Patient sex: M
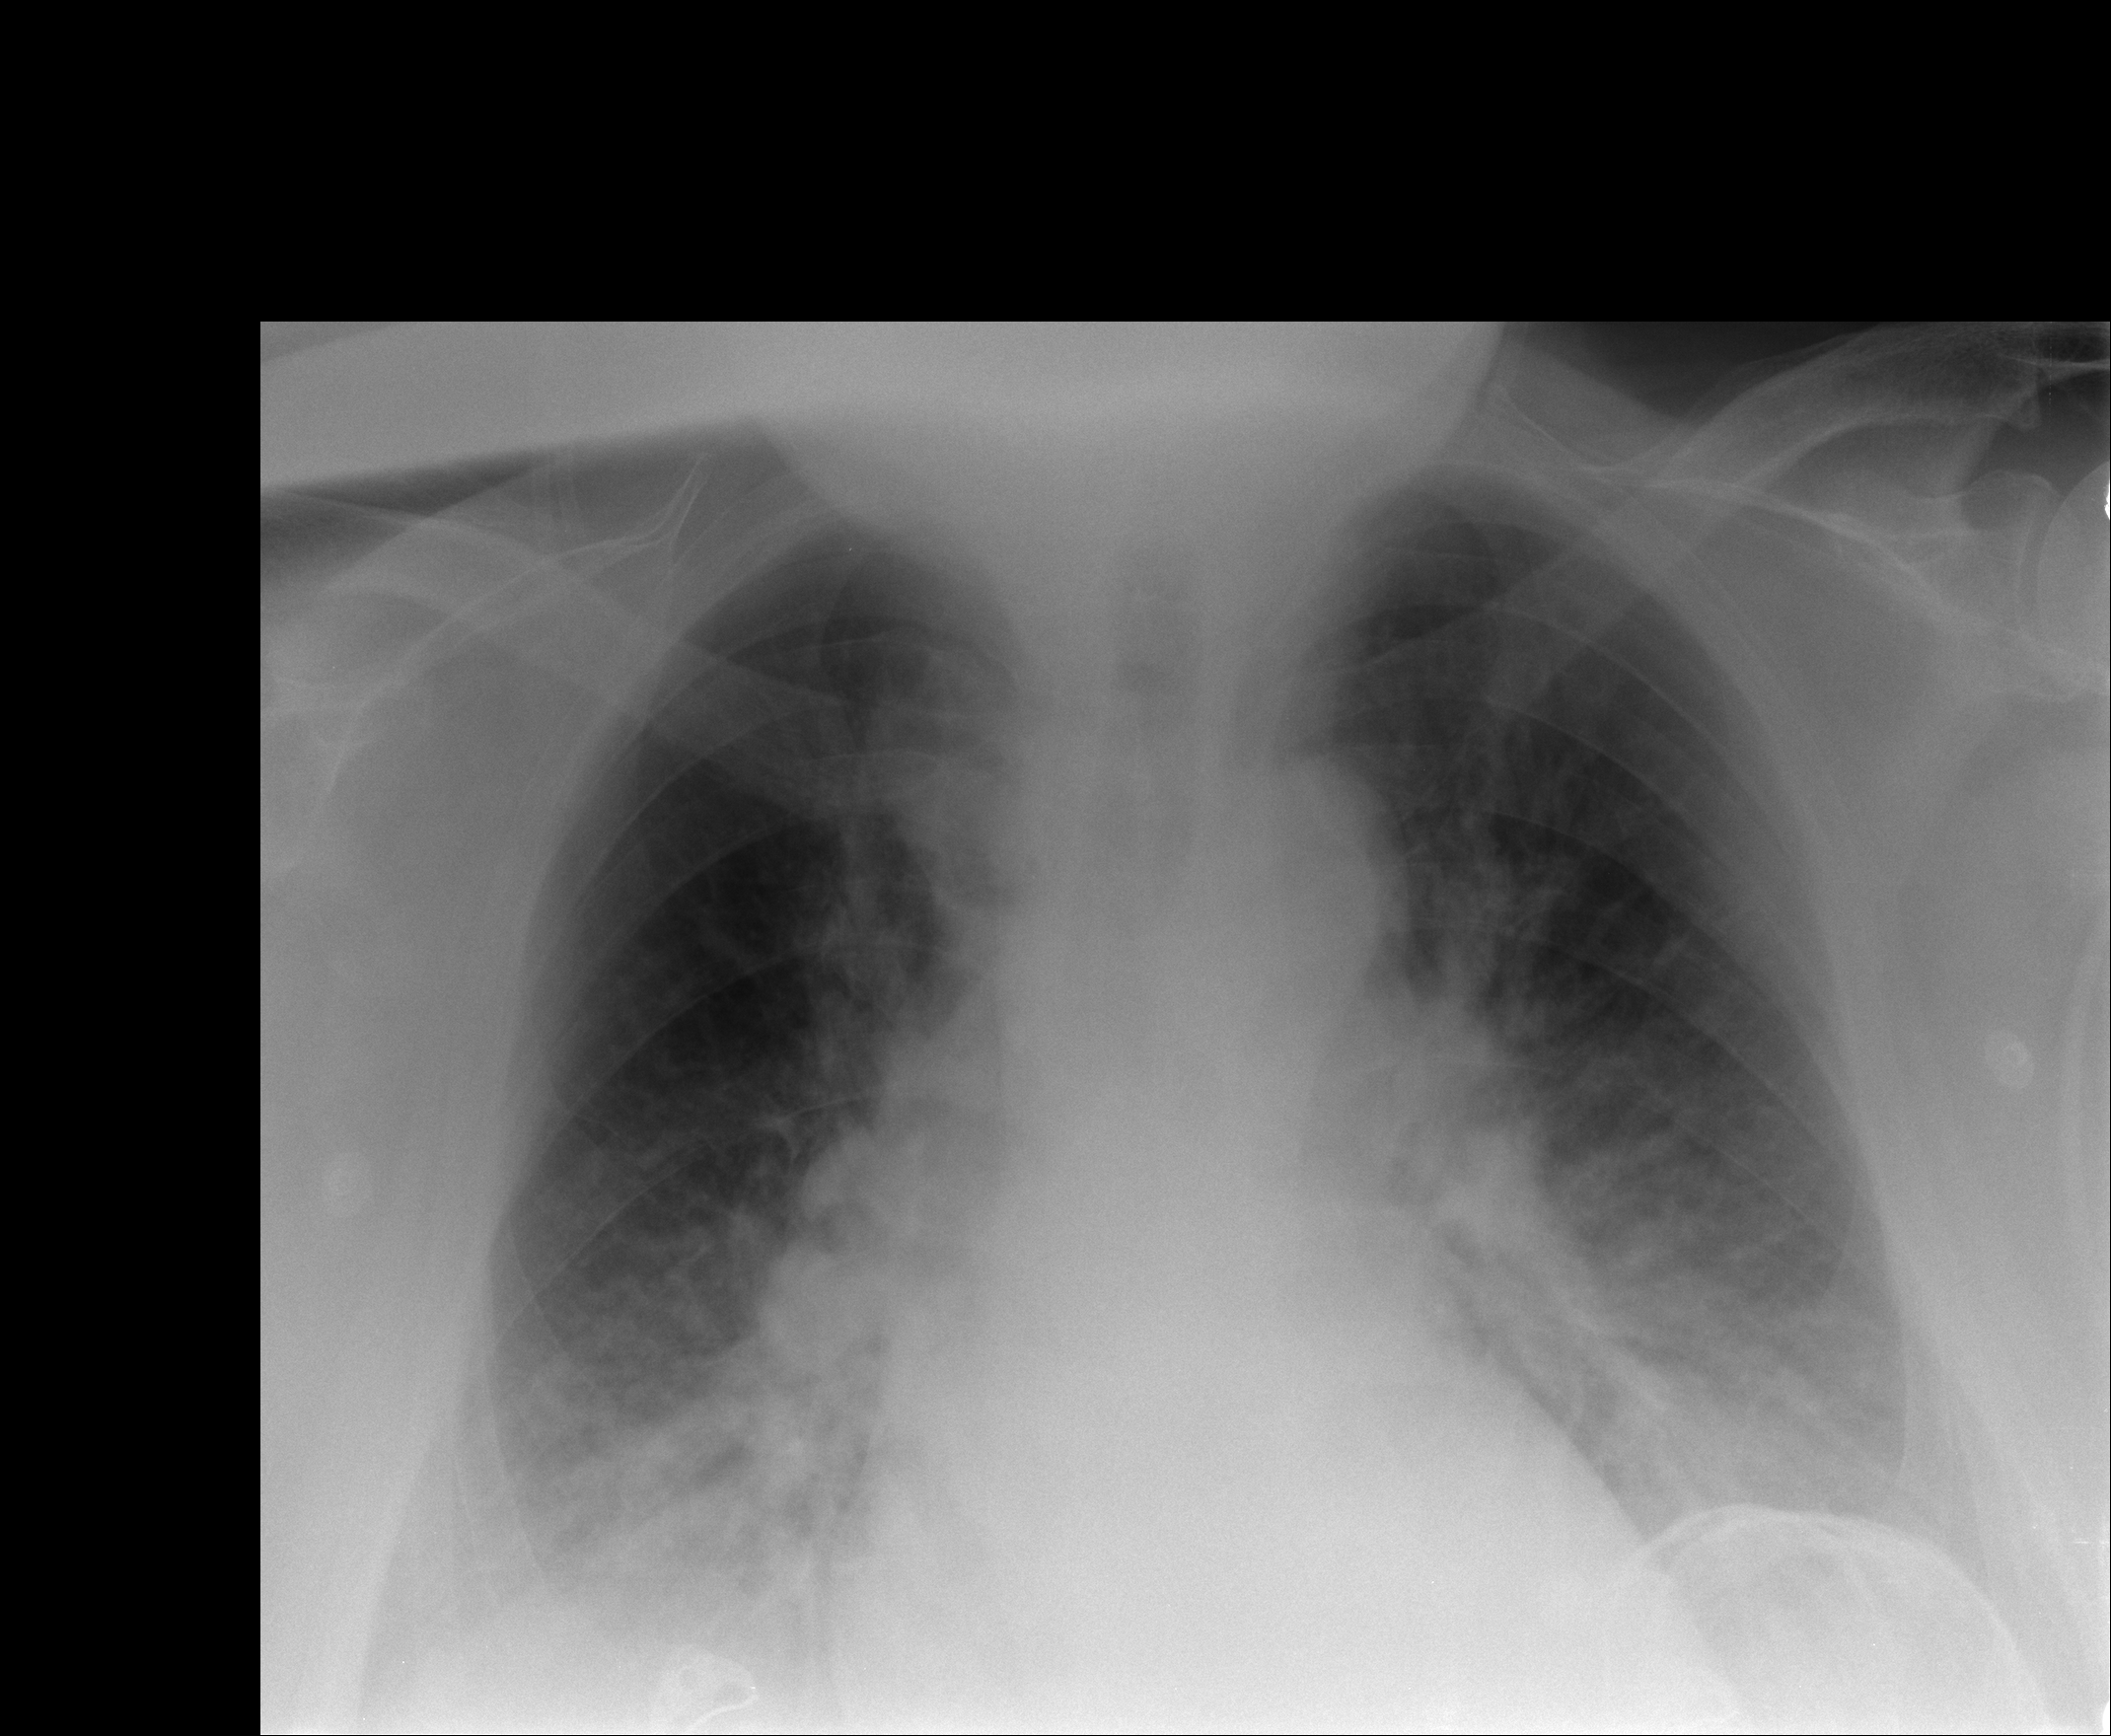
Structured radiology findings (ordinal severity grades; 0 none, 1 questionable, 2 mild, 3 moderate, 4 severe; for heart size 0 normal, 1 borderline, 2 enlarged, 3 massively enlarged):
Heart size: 2
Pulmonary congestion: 3
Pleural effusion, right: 2
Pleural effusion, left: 0
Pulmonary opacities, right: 0
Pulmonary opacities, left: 0
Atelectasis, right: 2
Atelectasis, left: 2